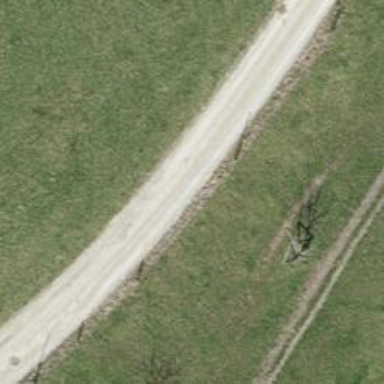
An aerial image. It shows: Track with compacted grade 2 surface.